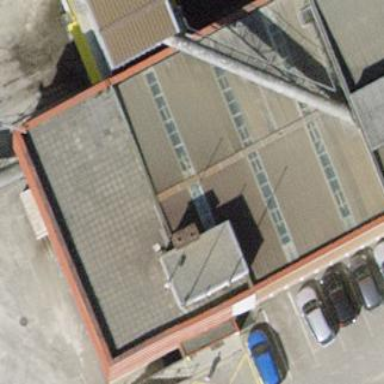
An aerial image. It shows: Industrial building.